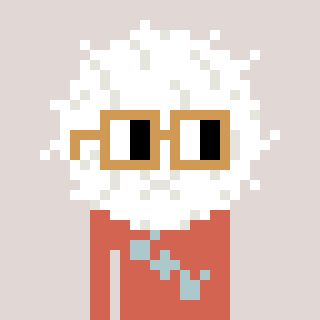
a pixel art character with square brown glasses, a cottonball-shaped head and a peachy-colored body on a warm background